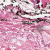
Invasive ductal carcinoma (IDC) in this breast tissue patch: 0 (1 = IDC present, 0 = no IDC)